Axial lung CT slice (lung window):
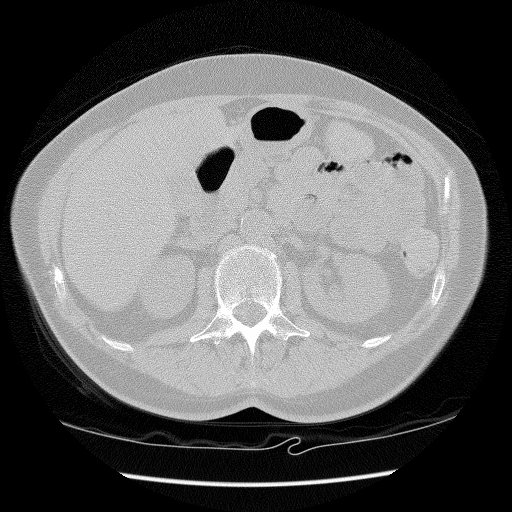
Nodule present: no